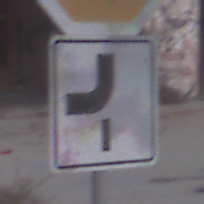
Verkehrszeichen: VerlaufVorfahrtsstrasse7
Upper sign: Stop
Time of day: SunriseSunset
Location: Outdoor (Suburban)
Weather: PartlyCloudy
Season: NotSpecified
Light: Natural